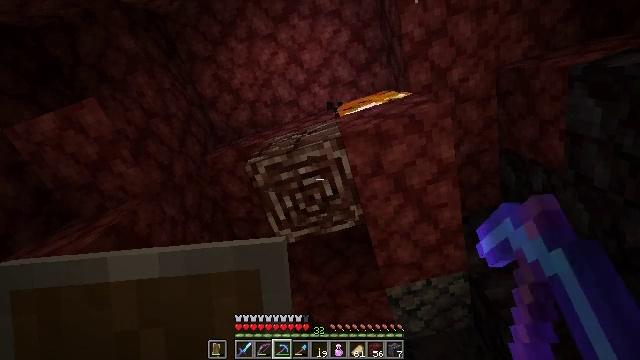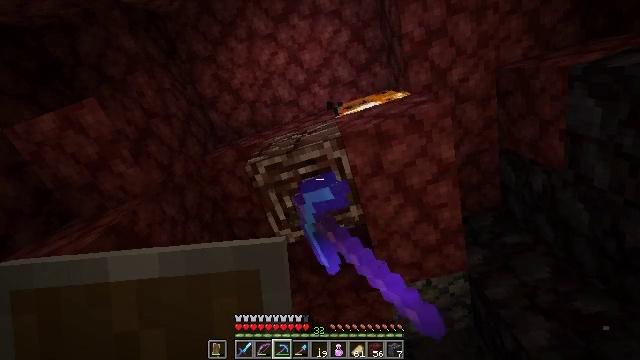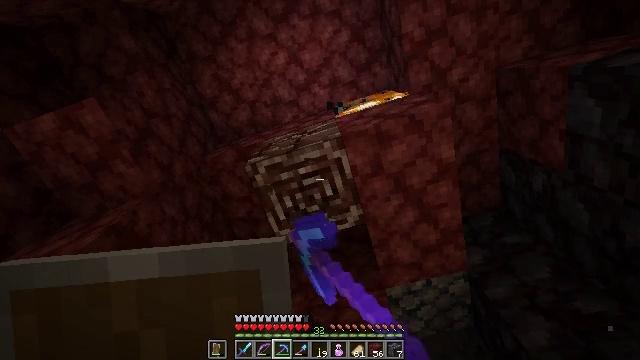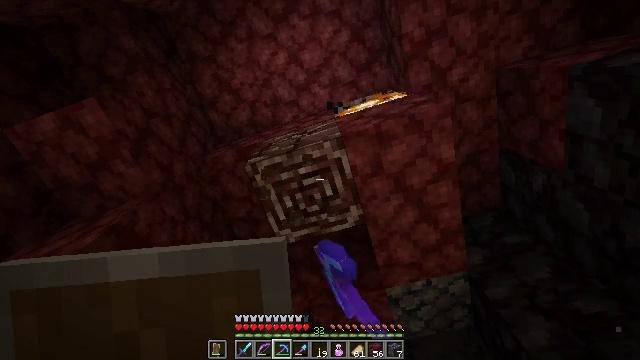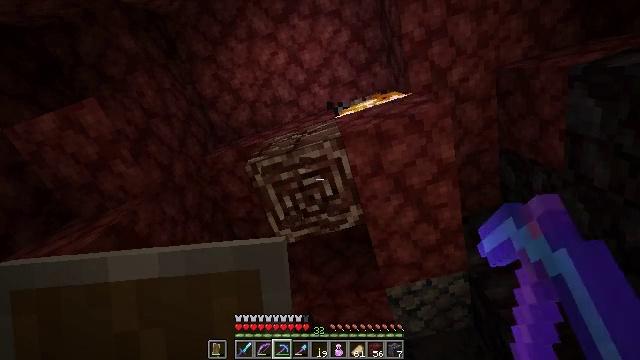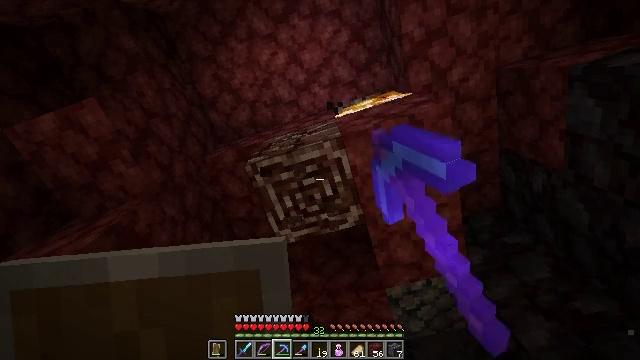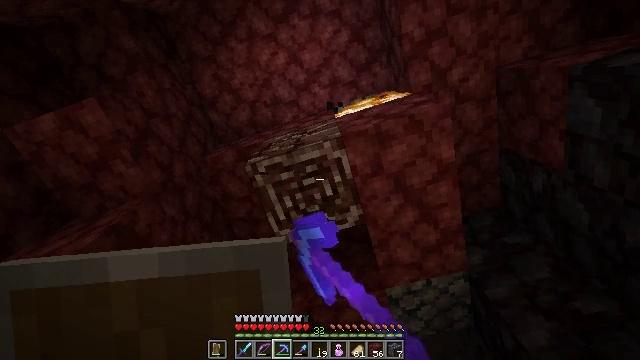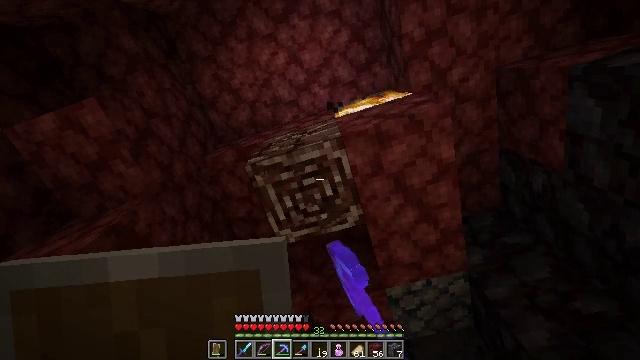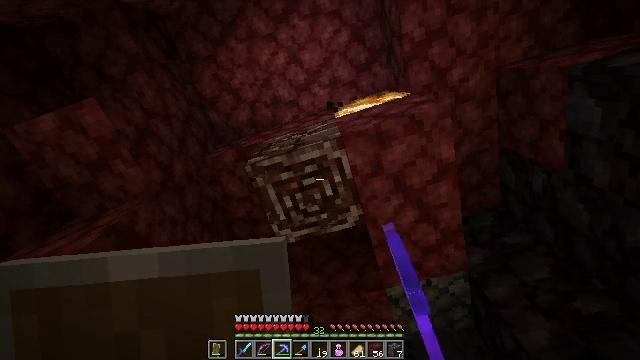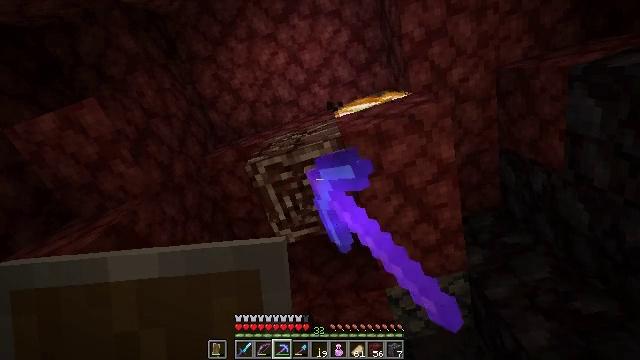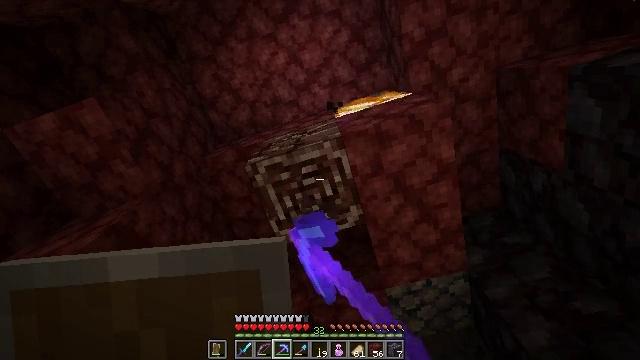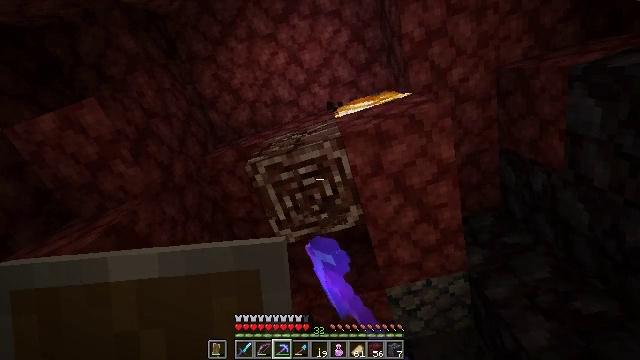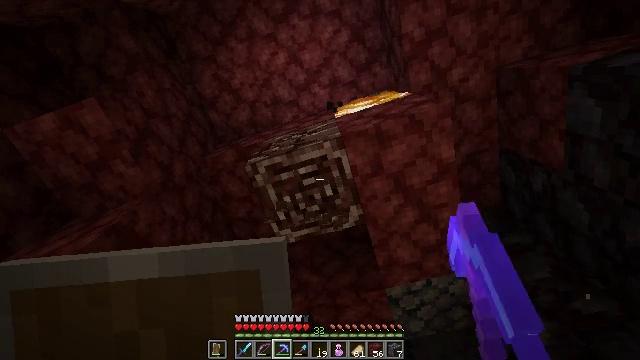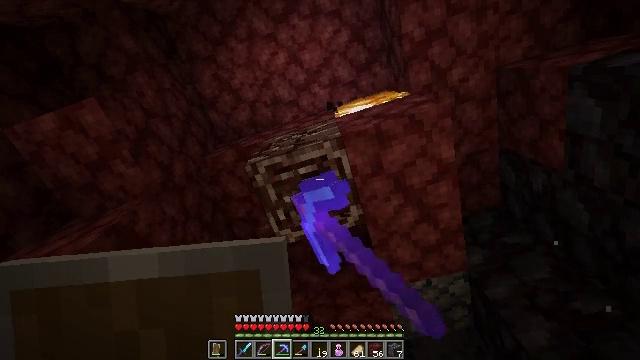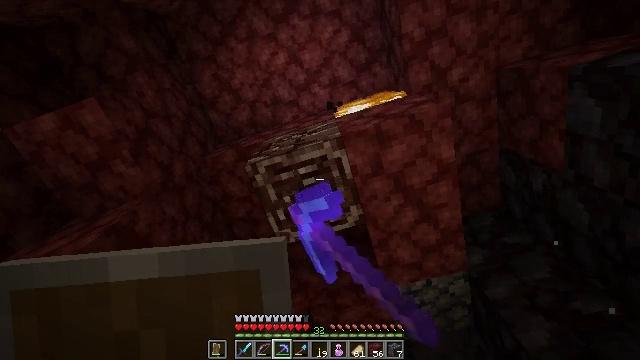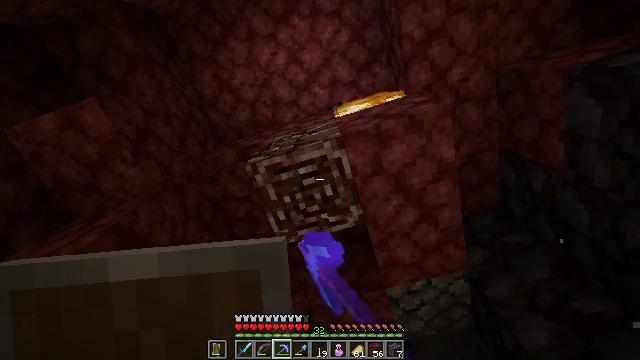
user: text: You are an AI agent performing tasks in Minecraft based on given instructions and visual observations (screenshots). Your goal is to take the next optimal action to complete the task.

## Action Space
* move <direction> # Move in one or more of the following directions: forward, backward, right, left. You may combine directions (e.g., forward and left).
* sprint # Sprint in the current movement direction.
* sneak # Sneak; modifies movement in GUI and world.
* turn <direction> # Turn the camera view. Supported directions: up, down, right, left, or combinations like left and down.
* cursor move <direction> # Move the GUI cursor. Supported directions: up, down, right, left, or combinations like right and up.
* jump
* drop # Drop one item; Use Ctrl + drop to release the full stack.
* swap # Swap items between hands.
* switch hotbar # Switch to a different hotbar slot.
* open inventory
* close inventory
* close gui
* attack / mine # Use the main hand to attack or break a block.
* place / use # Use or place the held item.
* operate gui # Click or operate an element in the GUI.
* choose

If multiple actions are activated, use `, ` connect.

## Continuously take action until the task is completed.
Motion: motion action
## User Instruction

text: Use a strong pickaxe to gather ancient debris.
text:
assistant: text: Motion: attack / mine
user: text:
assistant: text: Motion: attack / mine
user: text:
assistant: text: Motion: attack / mine
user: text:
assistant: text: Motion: attack / mine
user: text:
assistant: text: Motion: attack / mine
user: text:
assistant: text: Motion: attack / mine
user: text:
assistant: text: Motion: attack / mine
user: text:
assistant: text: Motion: attack / mine
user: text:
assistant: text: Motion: attack / mine
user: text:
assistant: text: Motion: attack / mine
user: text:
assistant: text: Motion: attack / mine
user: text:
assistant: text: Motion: attack / mine
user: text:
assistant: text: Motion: attack / mine
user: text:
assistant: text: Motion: attack / mine
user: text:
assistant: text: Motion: attack / mine
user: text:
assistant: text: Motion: attack / mine
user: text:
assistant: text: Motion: attack / mine
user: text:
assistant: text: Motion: attack / mine
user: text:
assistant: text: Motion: attack / mine
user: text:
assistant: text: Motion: attack / mine
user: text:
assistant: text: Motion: attack / mine
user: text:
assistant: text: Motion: attack / mine
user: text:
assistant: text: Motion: attack / mine
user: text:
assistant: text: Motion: attack / mine
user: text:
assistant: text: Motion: attack / mine
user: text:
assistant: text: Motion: attack / mine
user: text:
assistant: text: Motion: attack / mine
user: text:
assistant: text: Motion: attack / mine
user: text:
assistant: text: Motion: attack / mine
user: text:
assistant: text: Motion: attack / mine